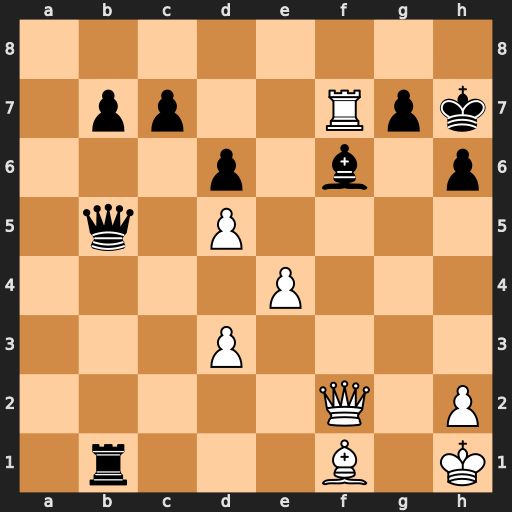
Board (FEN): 8/1pp2Rpk/3p1b1p/1q1P4/4P3/3P4/5Q1P/1r3B1K
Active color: w
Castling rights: -
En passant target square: -
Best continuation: Qxf6 Rxf1+ Qxf1